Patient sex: M
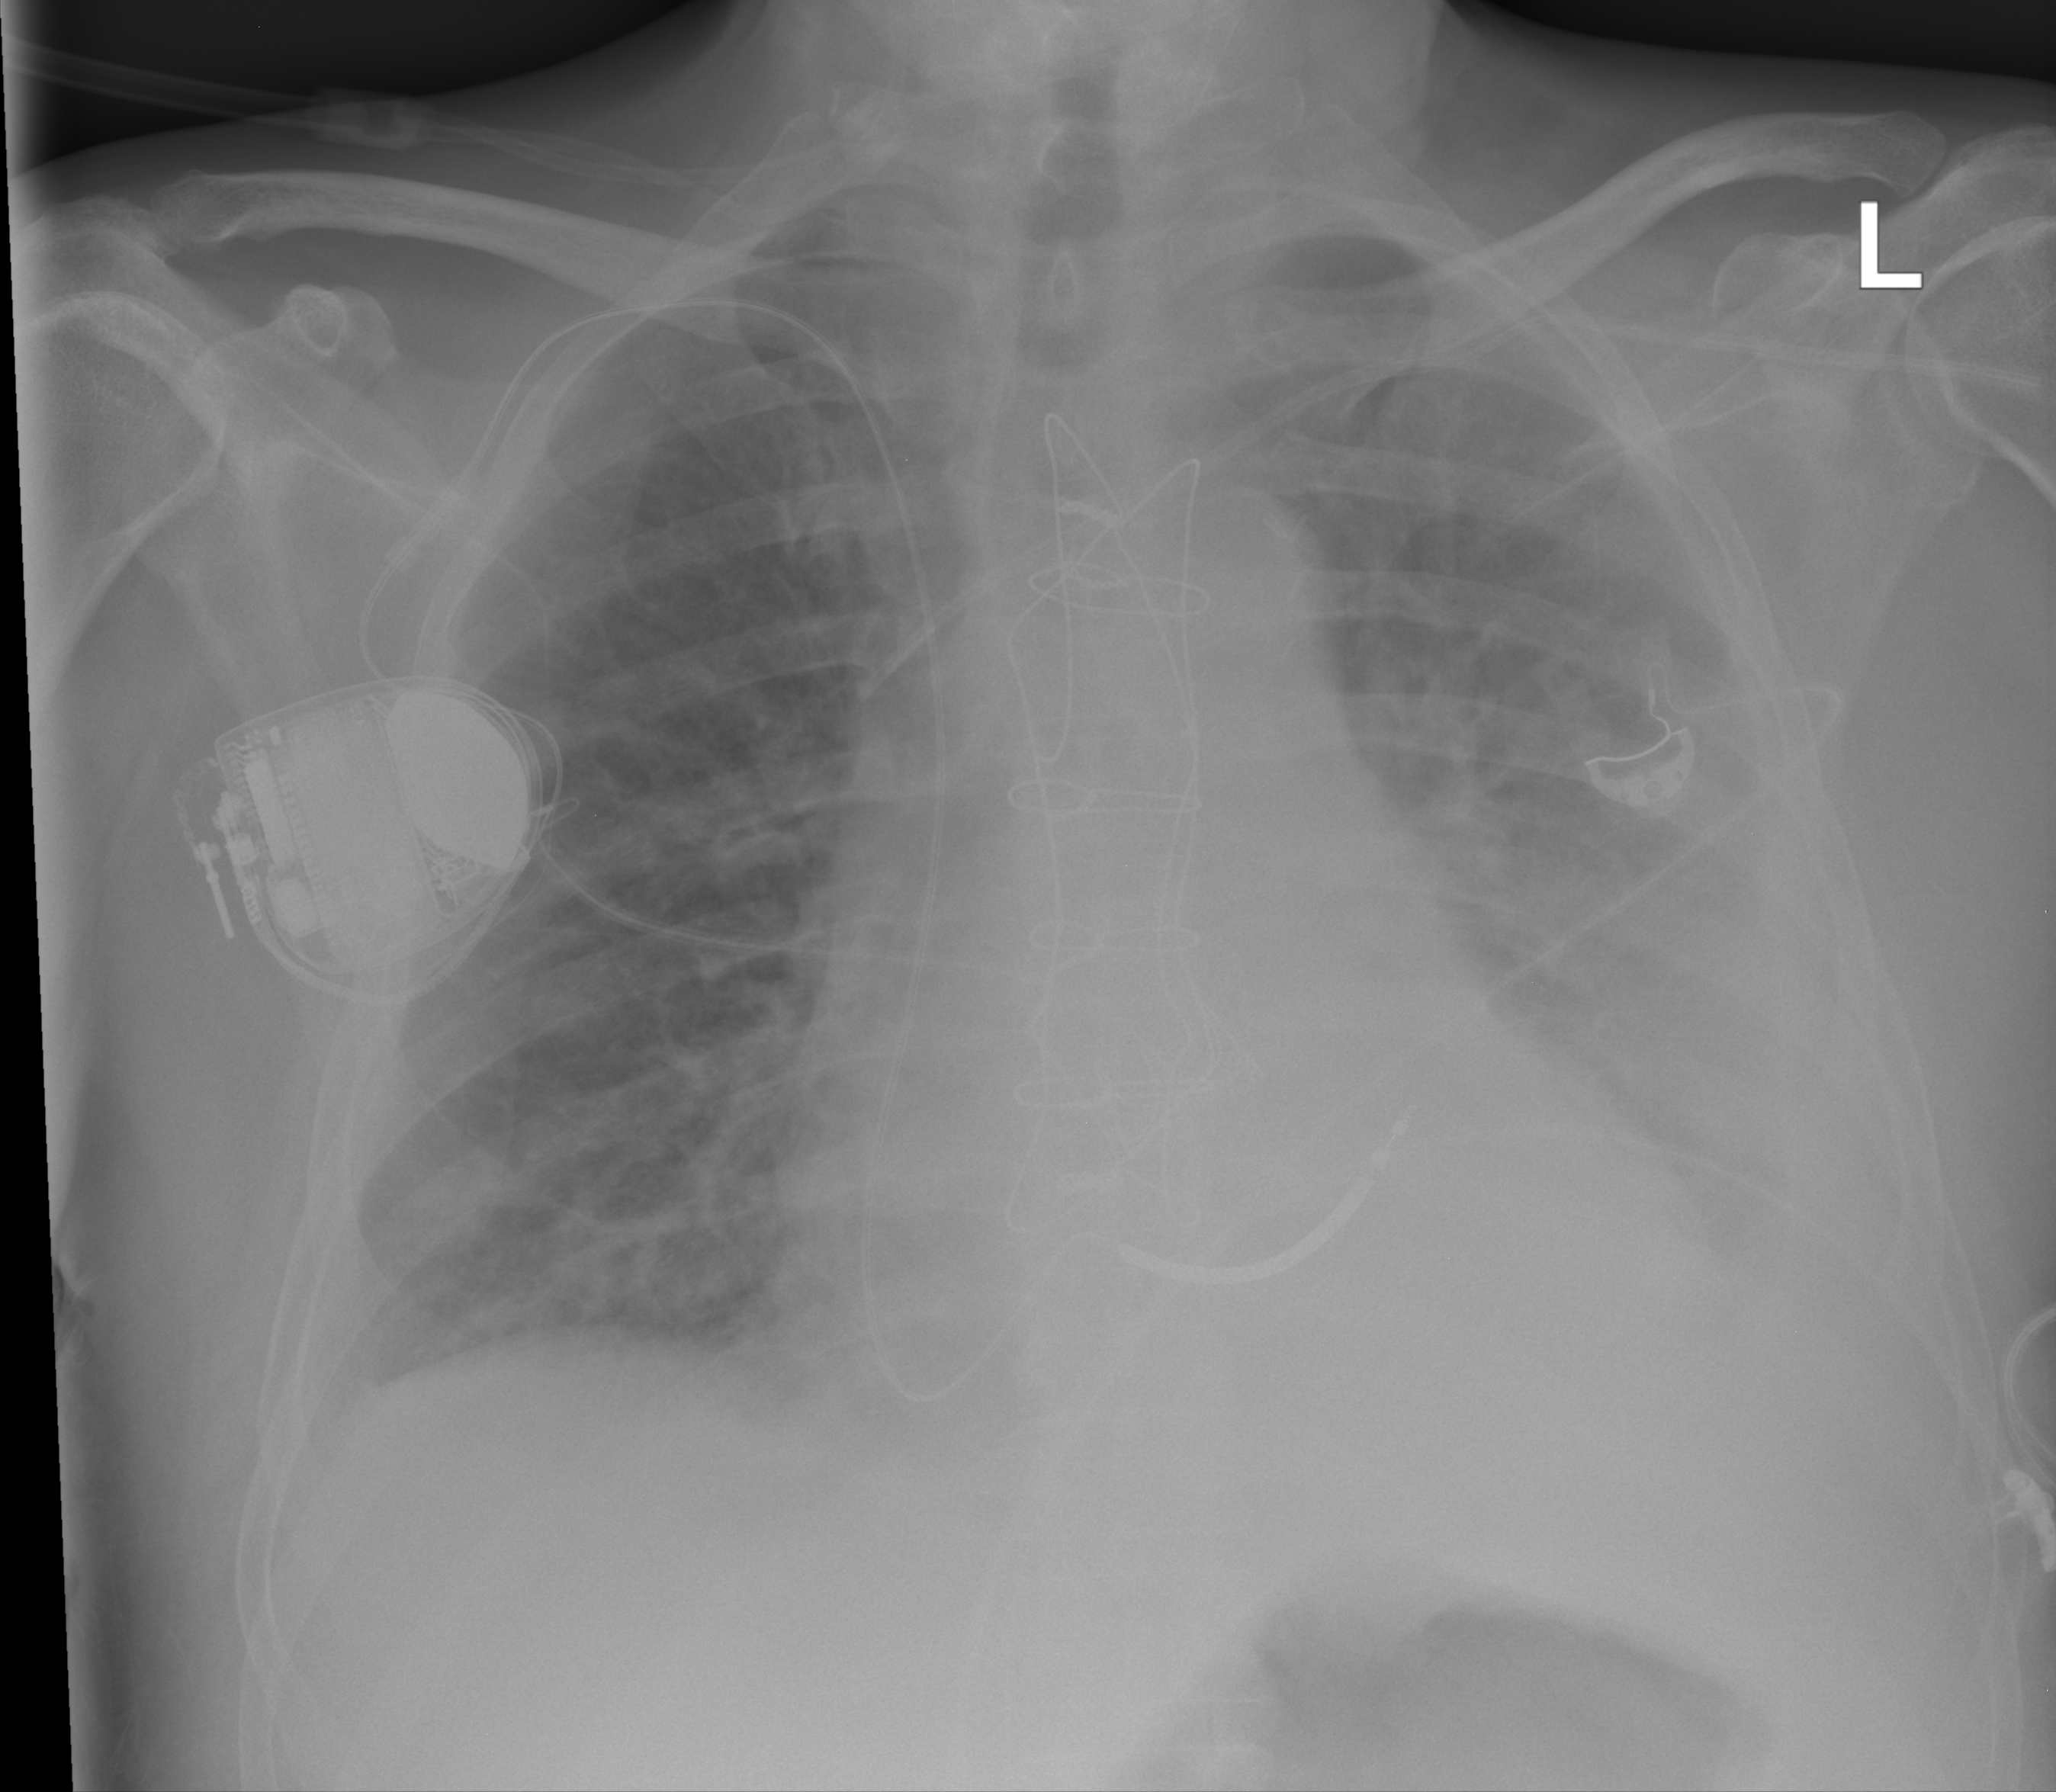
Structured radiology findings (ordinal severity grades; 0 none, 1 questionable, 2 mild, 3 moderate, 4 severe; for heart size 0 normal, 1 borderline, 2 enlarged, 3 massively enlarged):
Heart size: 1
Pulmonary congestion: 2
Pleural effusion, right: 0
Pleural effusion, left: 3
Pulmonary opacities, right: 1
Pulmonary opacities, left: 1
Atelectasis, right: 2
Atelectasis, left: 2